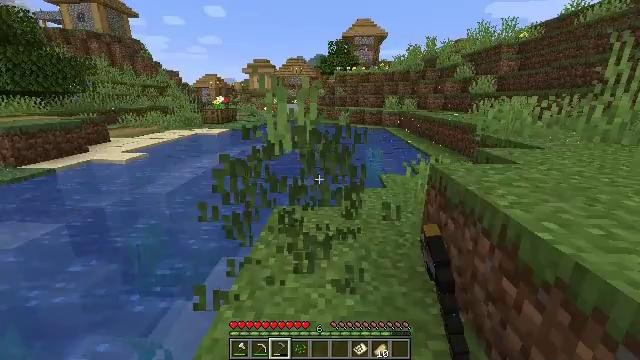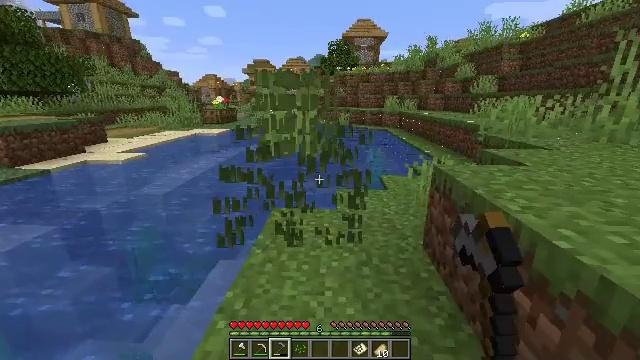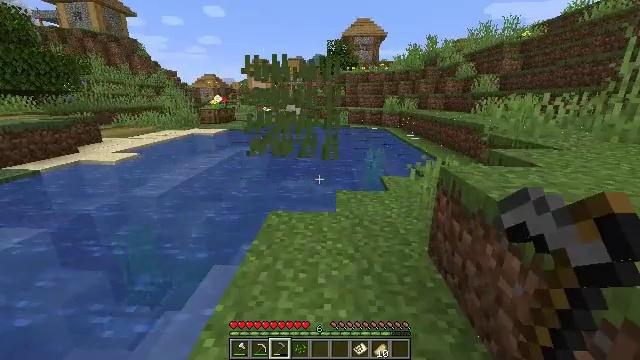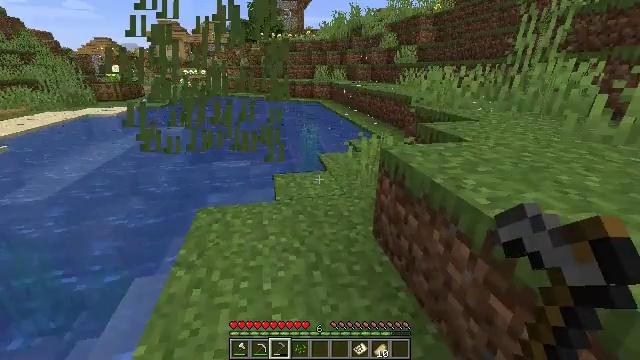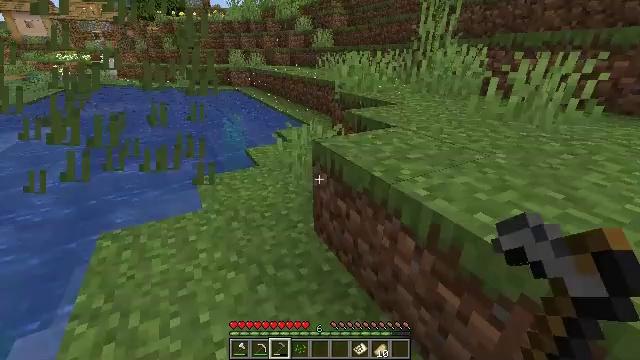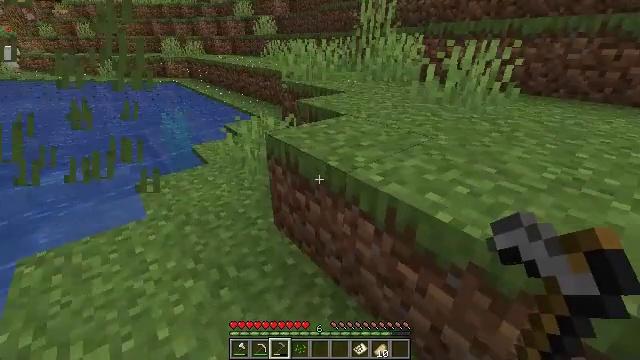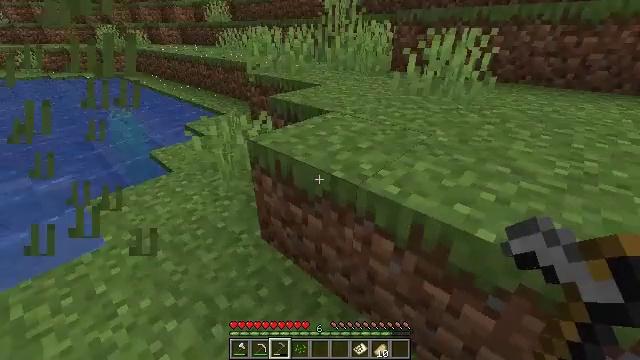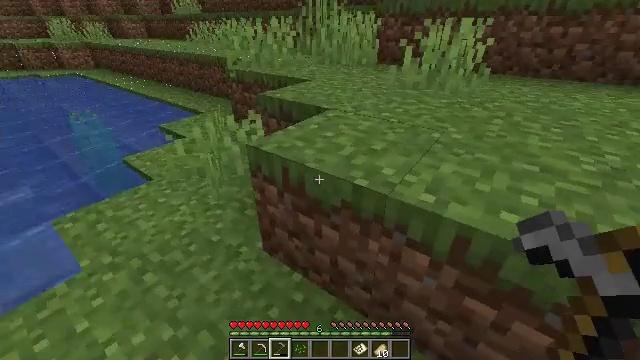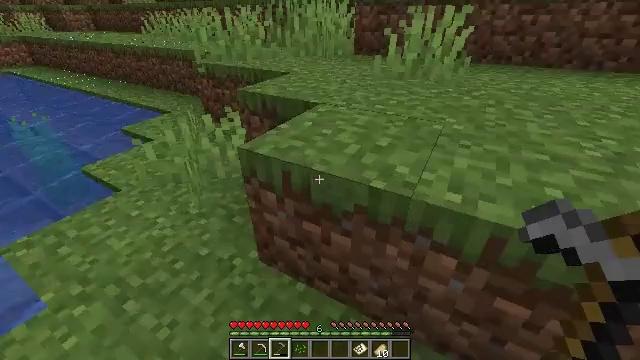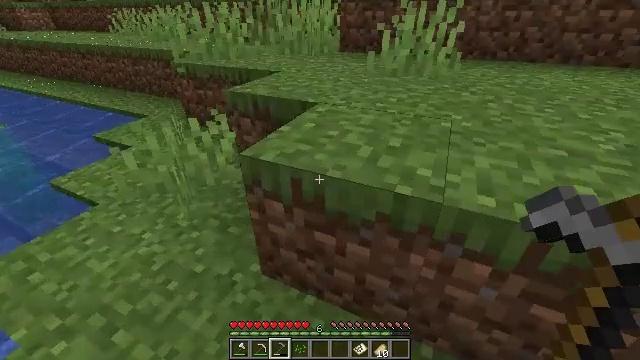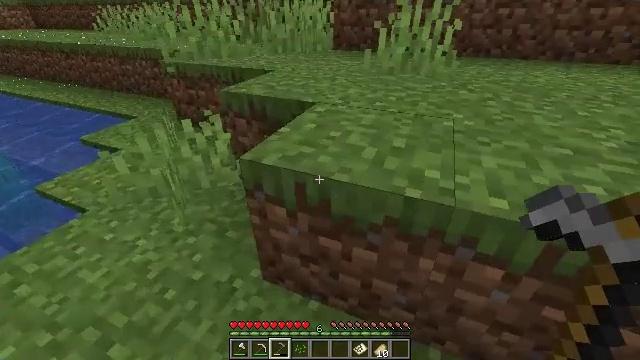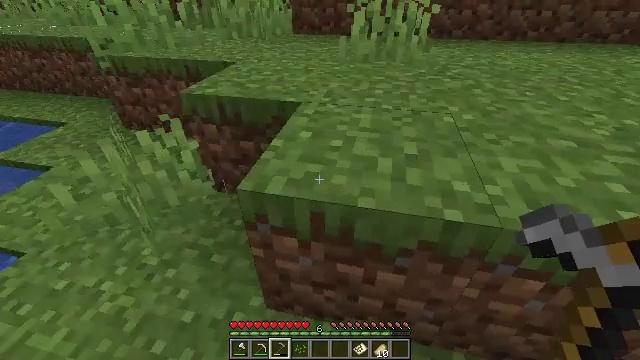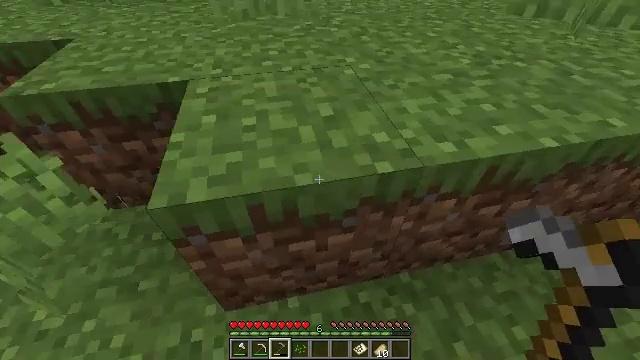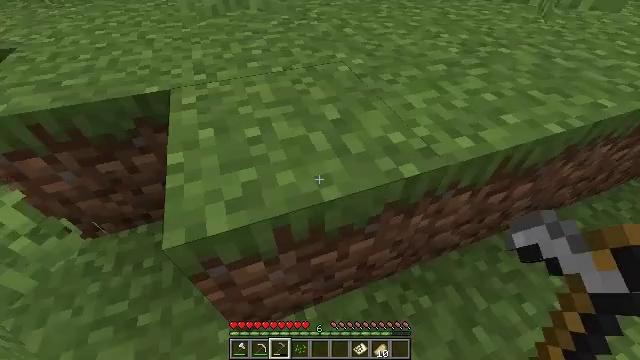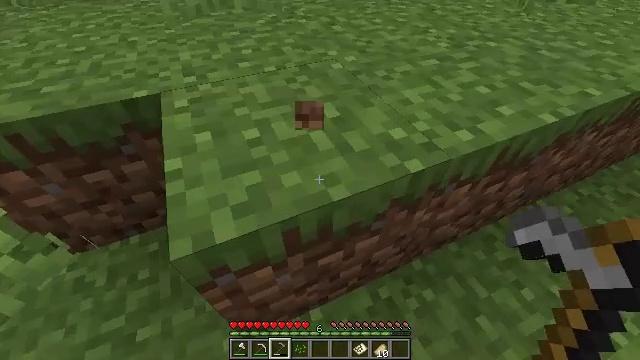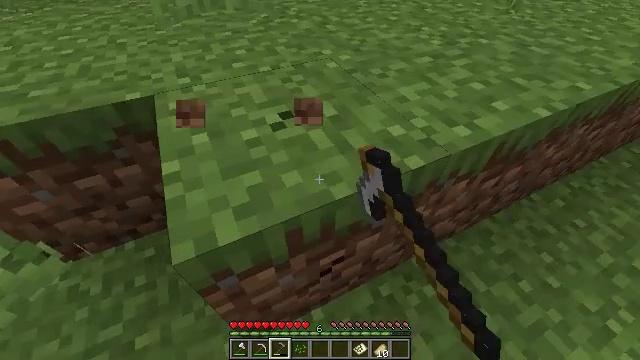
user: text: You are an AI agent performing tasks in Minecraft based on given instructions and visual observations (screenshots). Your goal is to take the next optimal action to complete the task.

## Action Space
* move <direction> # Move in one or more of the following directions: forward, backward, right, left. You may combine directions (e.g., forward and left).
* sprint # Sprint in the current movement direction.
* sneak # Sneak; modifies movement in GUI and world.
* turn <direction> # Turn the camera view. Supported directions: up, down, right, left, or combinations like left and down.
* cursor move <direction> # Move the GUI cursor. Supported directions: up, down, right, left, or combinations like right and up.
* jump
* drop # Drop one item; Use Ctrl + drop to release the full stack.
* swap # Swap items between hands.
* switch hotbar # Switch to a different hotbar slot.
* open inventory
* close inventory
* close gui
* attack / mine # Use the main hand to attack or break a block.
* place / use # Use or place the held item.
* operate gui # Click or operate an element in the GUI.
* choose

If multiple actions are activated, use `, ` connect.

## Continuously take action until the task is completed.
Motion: motion action
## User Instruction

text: Dig up the grass block for dirt.
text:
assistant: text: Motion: move forward, attack / mine
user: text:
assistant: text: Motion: move forward
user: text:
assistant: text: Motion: move forward, turn right and down
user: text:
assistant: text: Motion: move forward, turn right and down
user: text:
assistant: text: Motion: move forward and move left, turn right and down
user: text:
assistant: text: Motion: move forward and move left, turn right and down
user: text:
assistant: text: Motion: move forward and move left, turn right and down
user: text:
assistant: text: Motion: move forward and move left, turn right and down
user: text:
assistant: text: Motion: move forward and move left, turn right
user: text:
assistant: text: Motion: move forward and move left, turn right
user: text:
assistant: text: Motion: move forward and move left, turn right and down
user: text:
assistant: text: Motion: move forward and move left, turn right and down
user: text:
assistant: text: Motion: turn right and down
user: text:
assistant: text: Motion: turn right, attack / mine
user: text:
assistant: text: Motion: turn right, attack / mine
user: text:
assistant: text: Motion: turn right, attack / mine
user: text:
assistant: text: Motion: turn right, attack / mine
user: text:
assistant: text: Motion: attack / mine
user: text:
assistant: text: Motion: attack / mine
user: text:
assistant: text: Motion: attack / mine
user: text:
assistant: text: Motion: turn left and up, attack / mine
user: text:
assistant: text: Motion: turn left, attack / mine
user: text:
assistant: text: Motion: turn left and up, attack / mine
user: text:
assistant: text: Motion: turn left and up, attack / mine
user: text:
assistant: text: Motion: turn left and up, attack / mine
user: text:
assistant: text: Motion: attack / mine
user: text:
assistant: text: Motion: attack / mine
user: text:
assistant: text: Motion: attack / mine
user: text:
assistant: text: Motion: attack / mine
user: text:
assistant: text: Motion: attack / mine